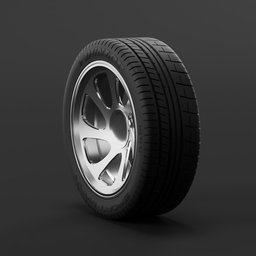
Label: mechanical